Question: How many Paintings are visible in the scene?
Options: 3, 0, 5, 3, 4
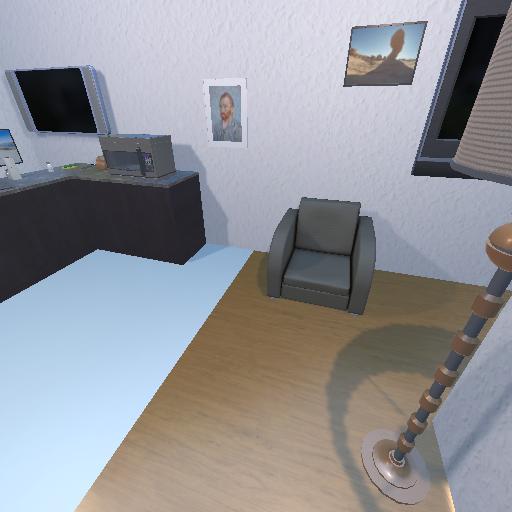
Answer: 3